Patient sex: F
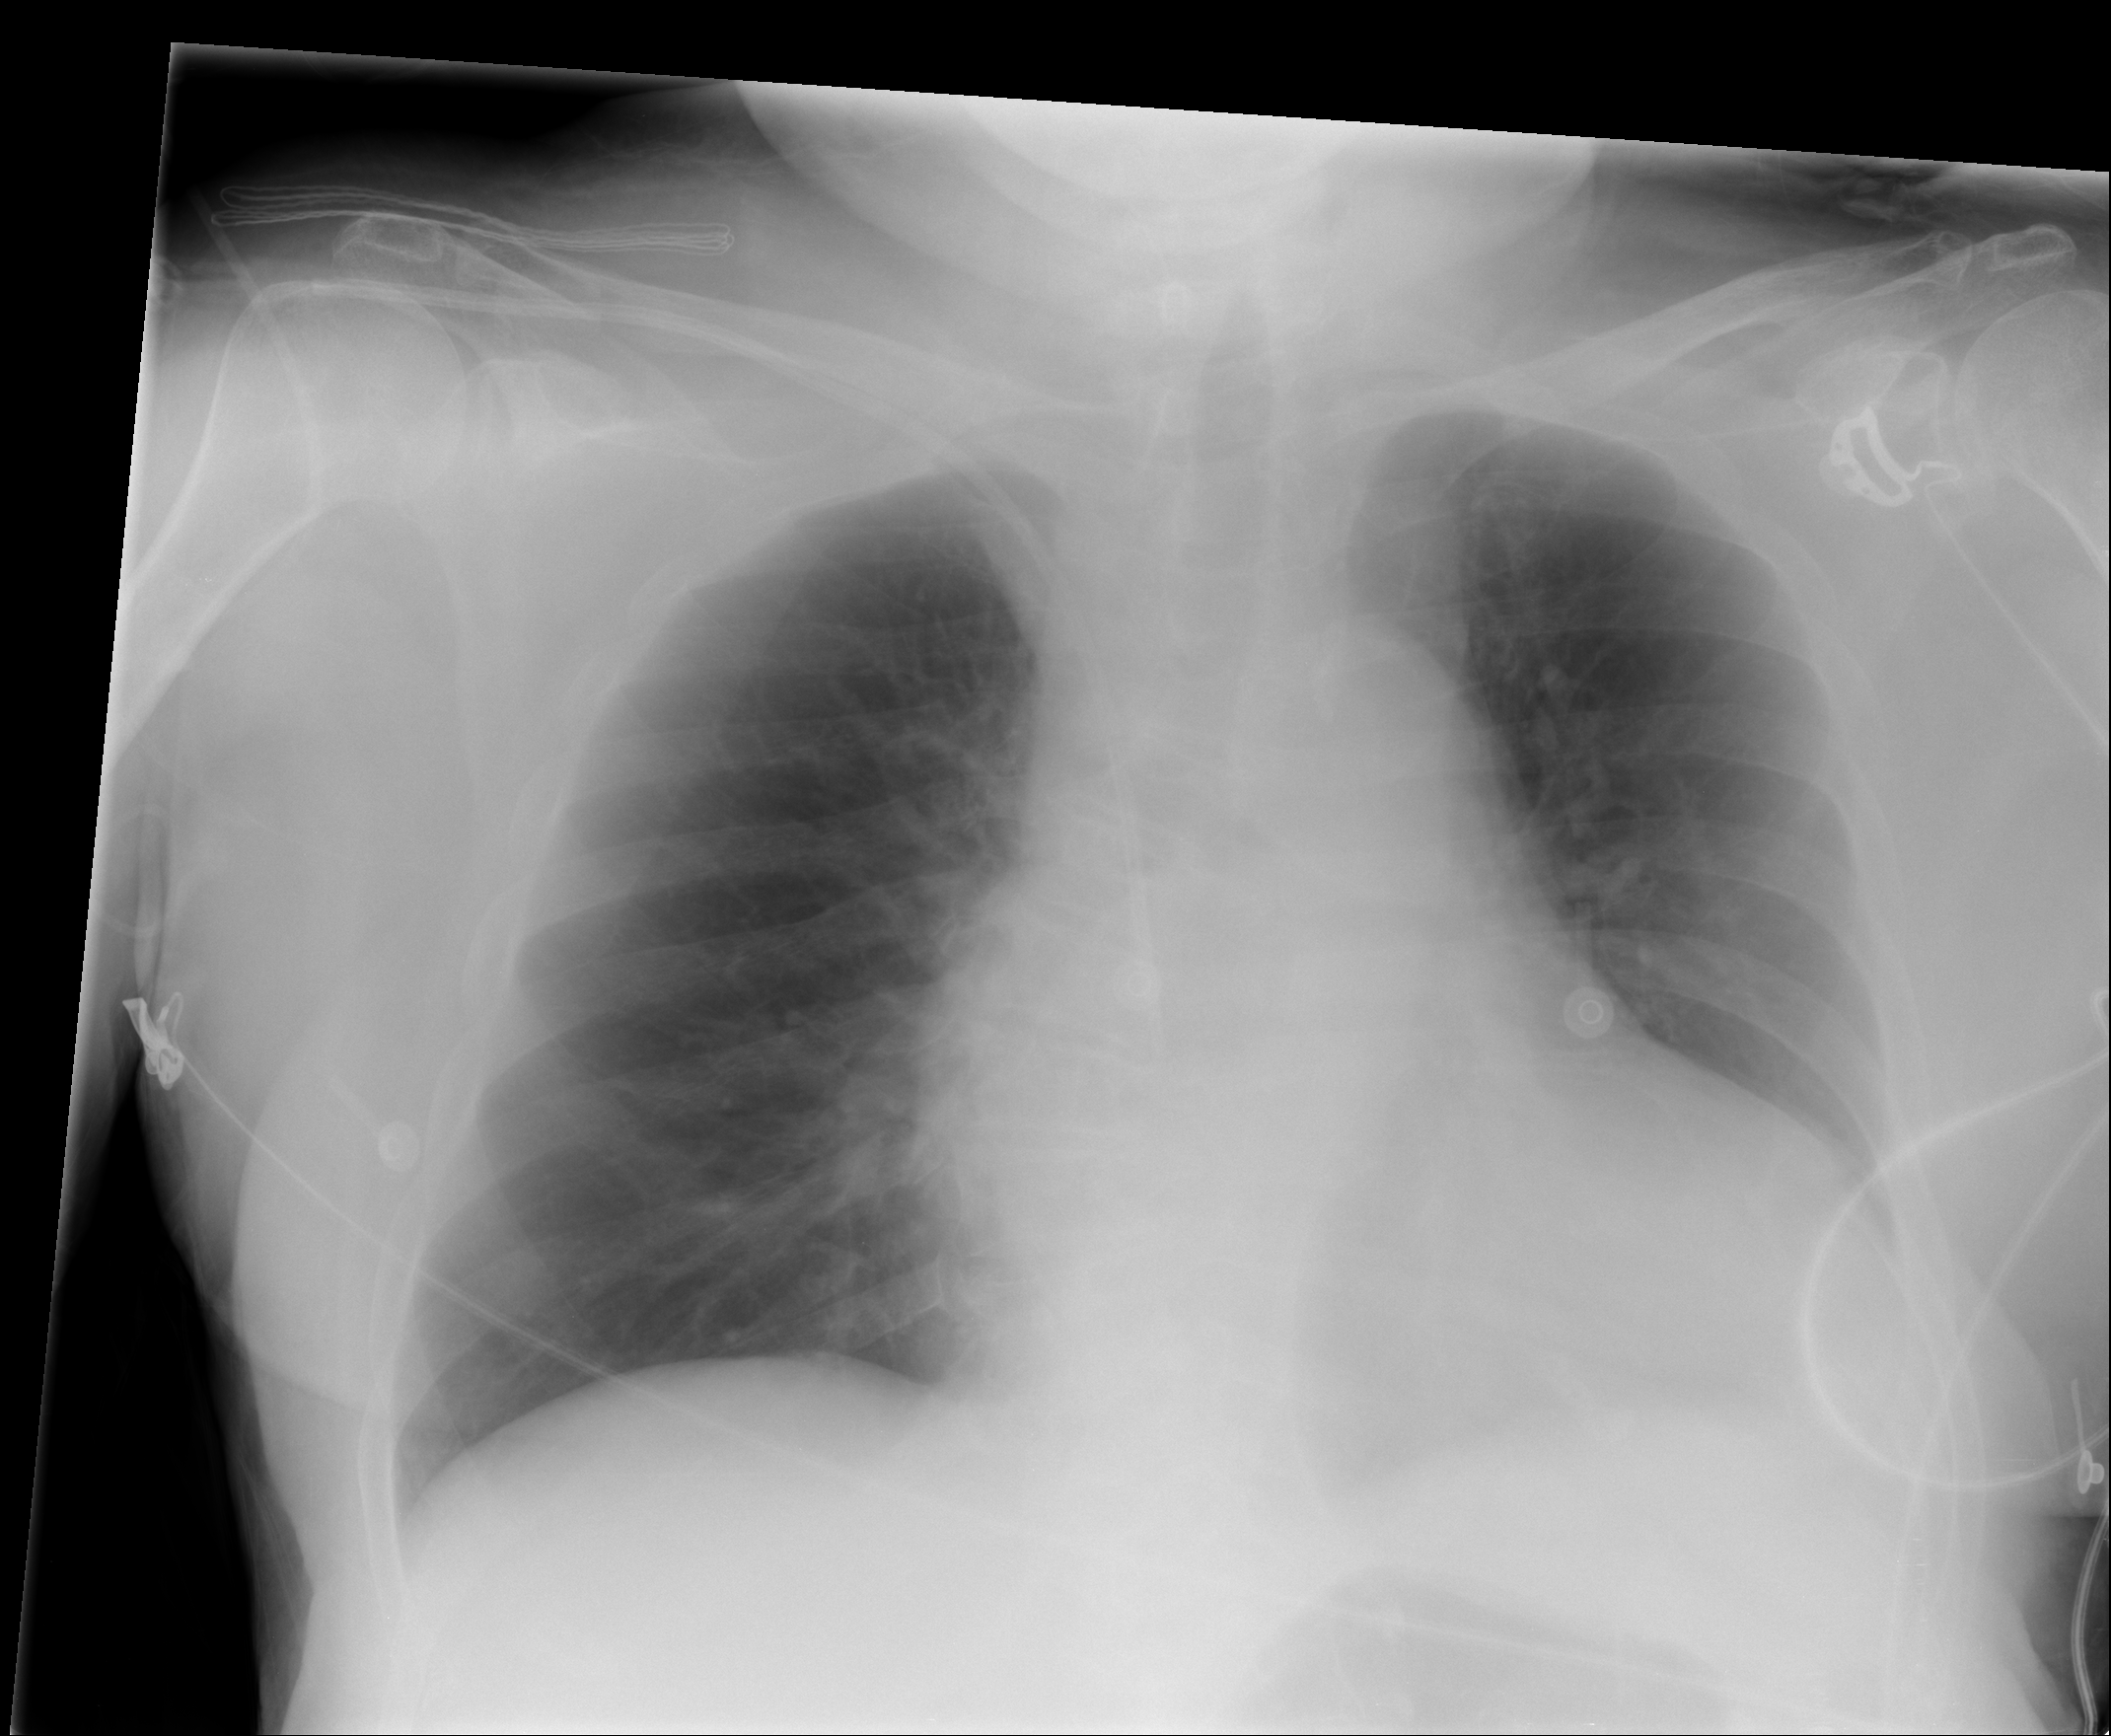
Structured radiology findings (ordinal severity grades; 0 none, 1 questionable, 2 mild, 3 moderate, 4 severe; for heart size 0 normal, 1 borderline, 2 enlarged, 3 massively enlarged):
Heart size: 2
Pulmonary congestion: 2
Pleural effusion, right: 0
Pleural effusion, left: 2
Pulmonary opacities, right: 0
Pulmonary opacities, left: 0
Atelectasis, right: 0
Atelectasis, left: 1